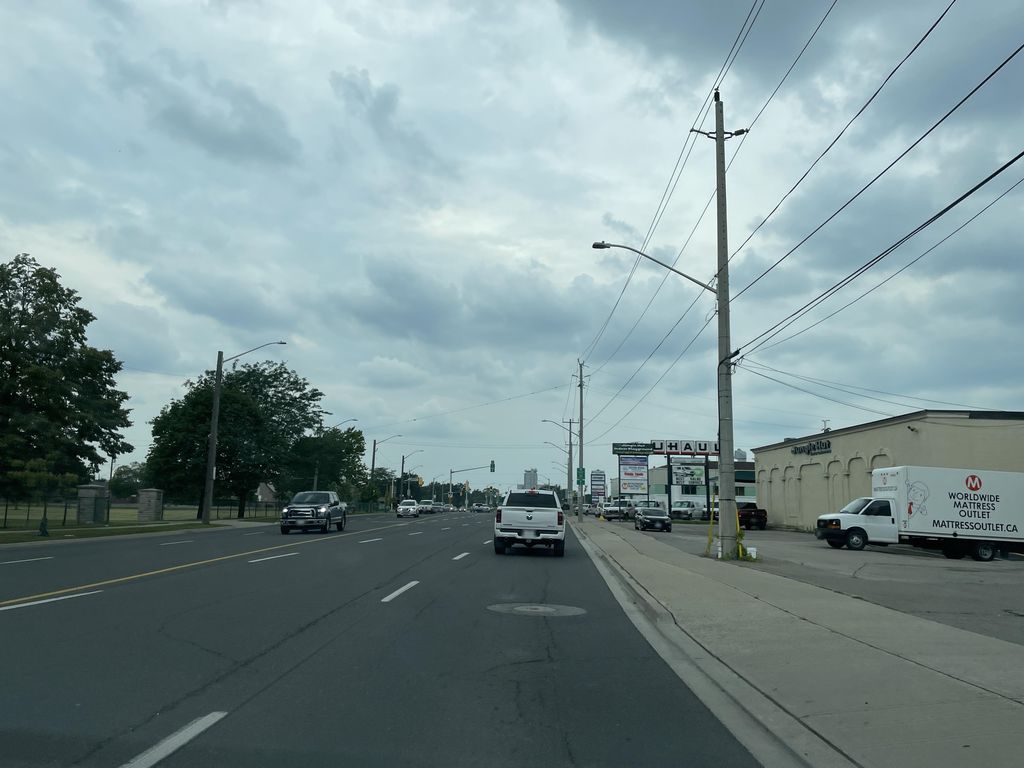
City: hamilton